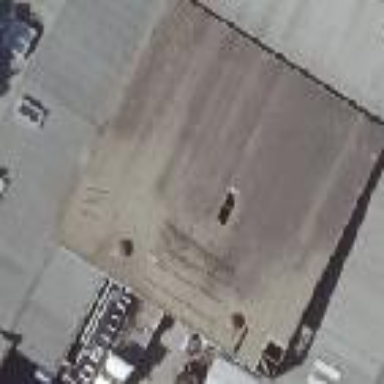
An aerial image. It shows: Commercial building.